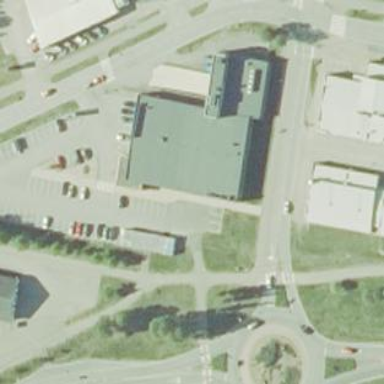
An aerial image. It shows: Supermarket located in building.